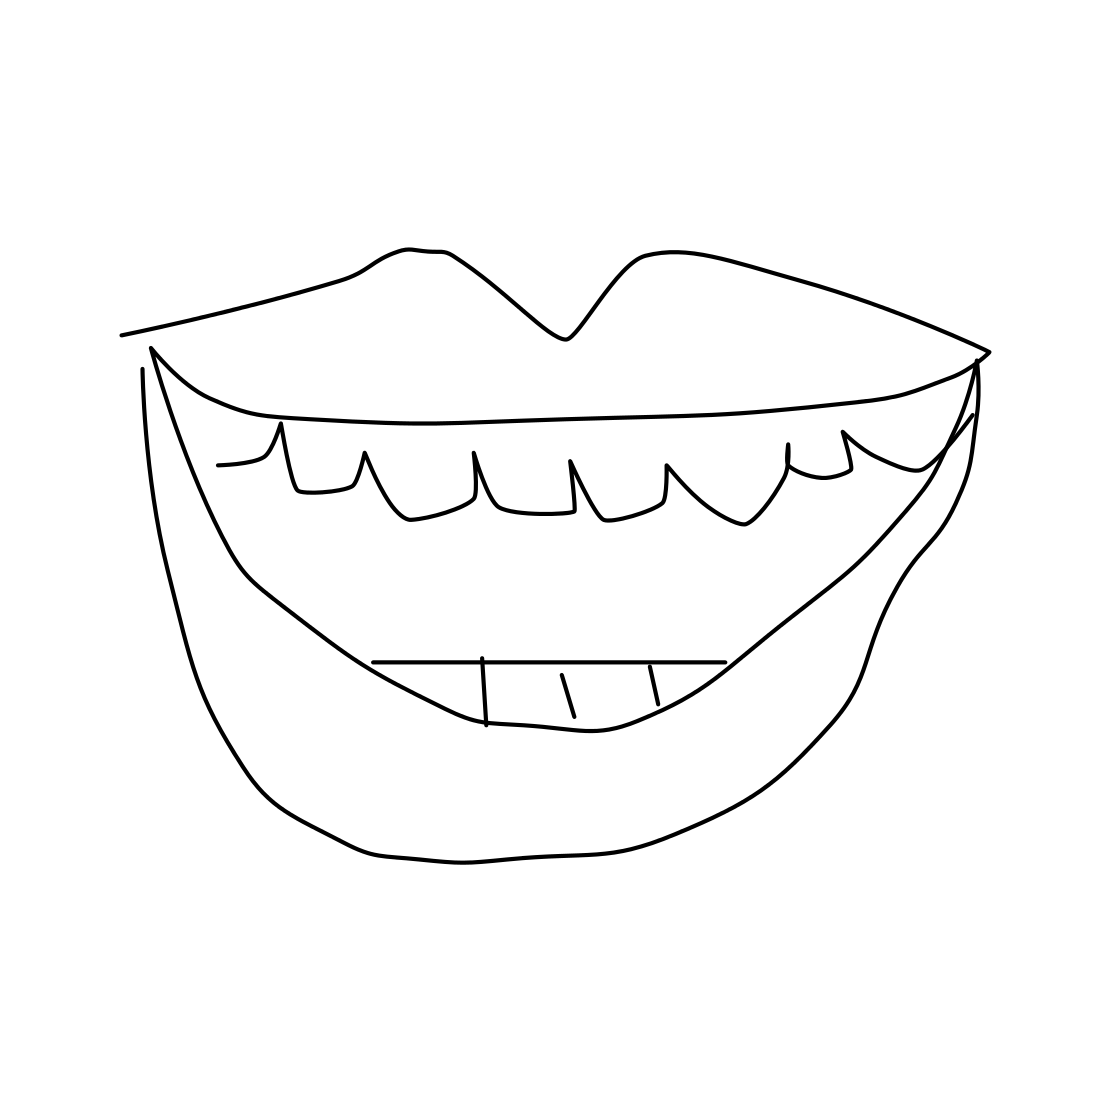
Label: mouth